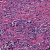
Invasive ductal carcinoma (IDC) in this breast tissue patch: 1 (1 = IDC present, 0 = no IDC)